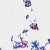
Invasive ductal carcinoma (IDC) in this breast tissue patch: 0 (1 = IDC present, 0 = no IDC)